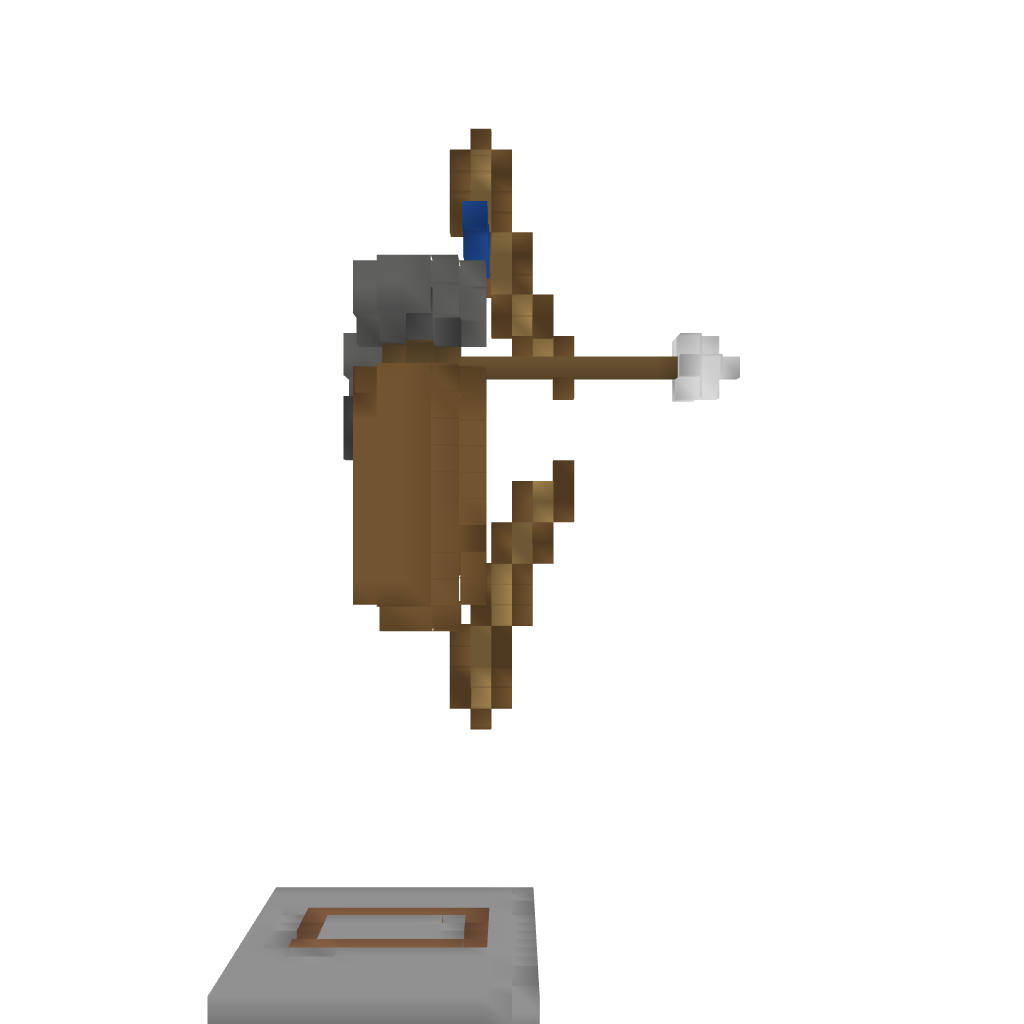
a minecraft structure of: Statue of Artemis